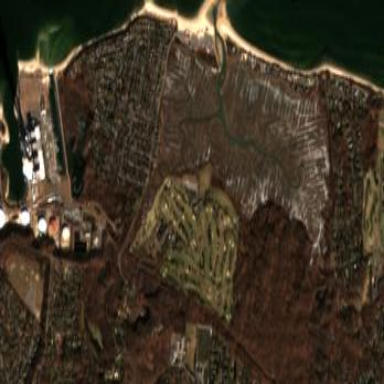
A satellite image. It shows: Golf course.